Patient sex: F
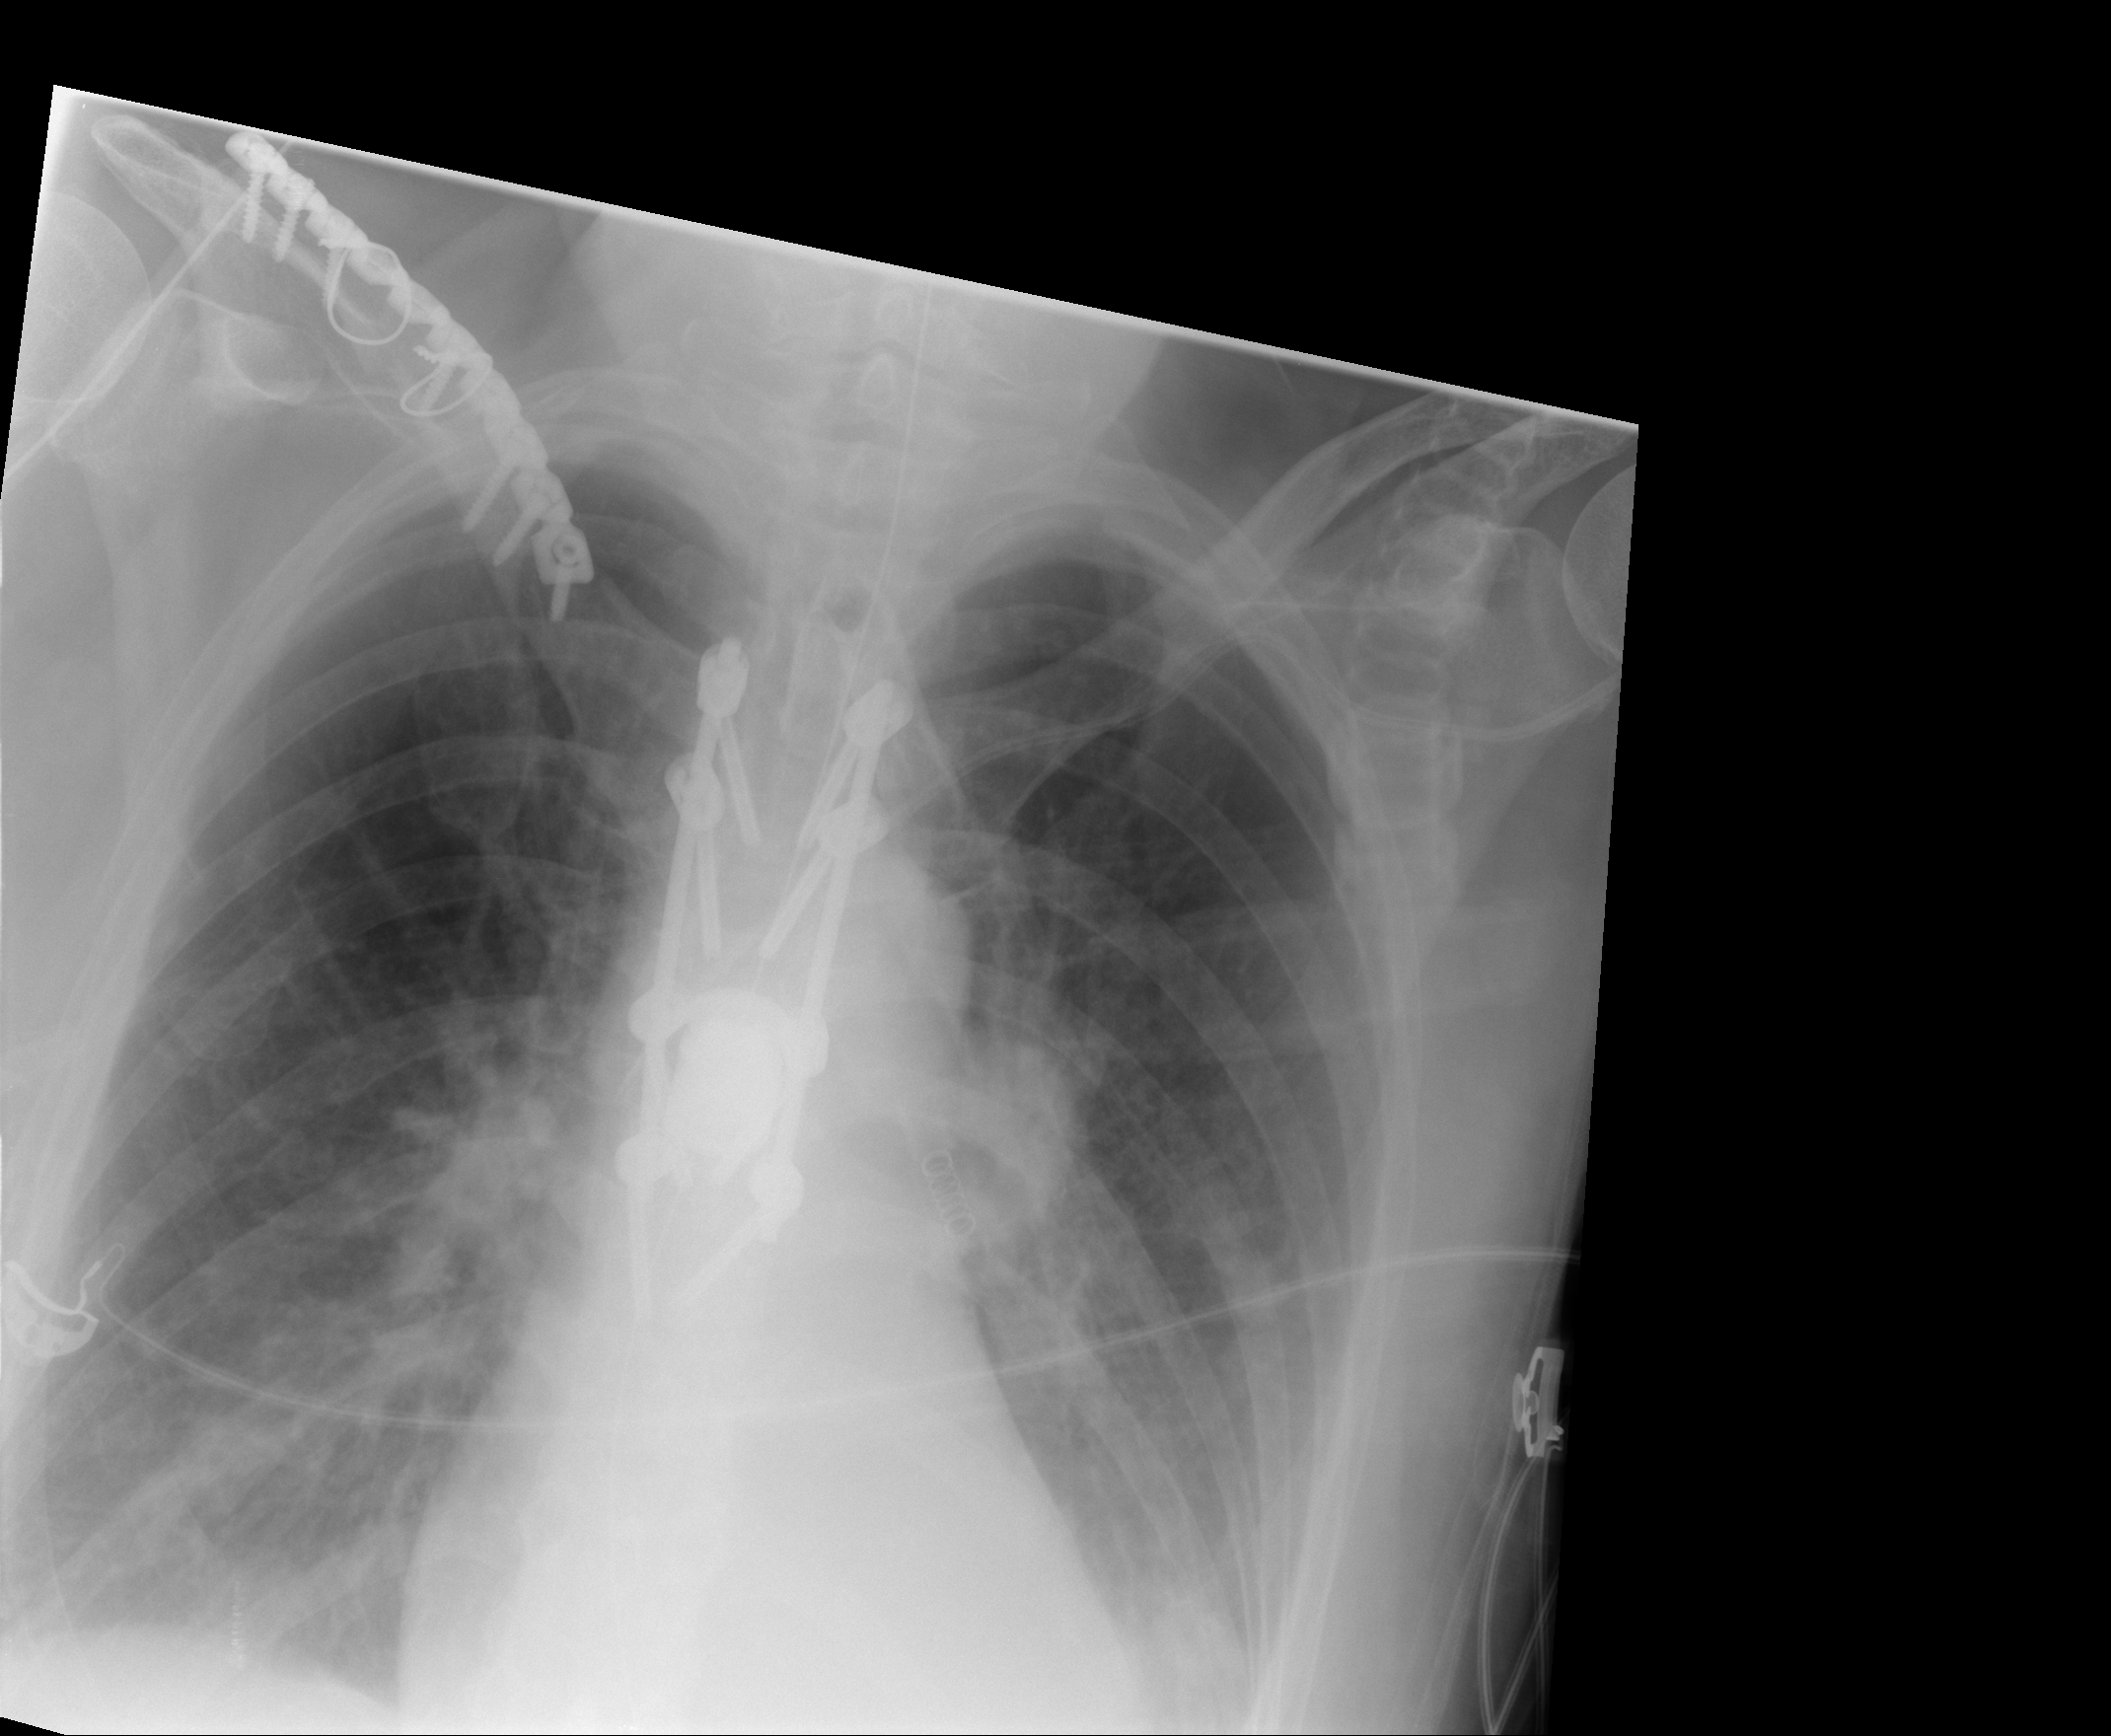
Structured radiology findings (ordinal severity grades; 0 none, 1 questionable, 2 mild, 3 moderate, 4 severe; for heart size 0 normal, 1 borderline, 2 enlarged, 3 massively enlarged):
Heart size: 0
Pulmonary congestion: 0
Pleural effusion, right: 2
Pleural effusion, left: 2
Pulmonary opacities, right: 0
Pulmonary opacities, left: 0
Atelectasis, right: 2
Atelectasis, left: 2